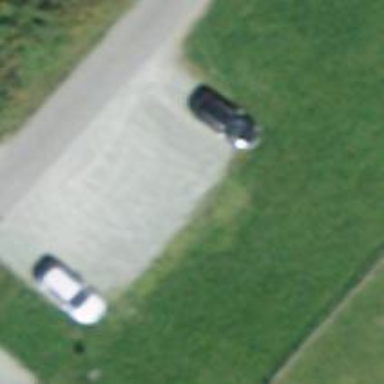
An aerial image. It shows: Parking area with surface.